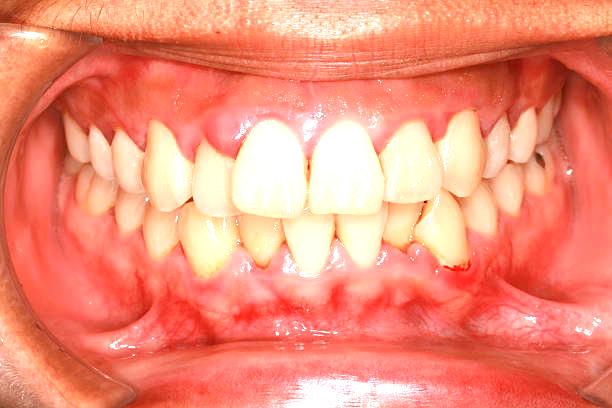
Condition: Gingivitis